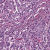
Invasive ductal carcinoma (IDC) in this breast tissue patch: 1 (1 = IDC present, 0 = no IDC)